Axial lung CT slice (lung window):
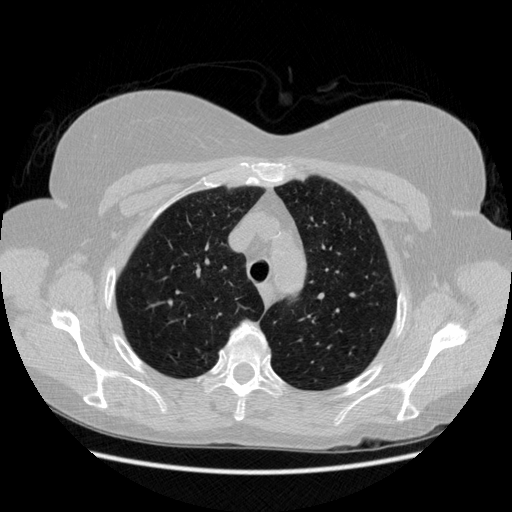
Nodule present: no